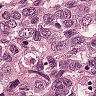
Metastatic tissue present: yes